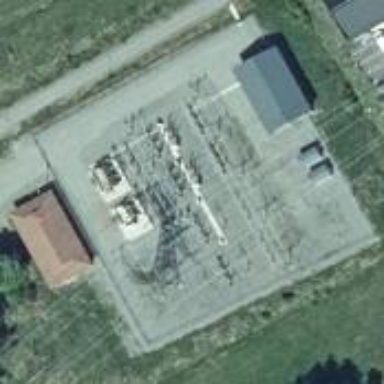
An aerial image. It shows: Power substation.